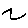
Label: zigzag